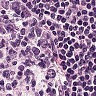
Metastatic tissue present: no